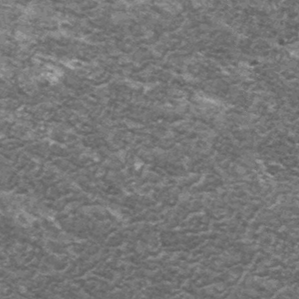
Label: frost